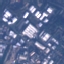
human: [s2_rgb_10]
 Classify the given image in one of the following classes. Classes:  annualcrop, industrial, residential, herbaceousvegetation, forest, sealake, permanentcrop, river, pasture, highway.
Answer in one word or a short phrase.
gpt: Industrial